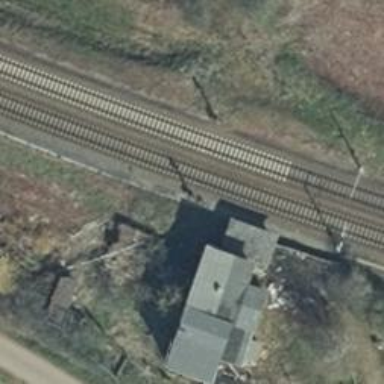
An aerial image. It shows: Railway signal.